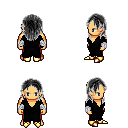
a pixel art fantasy rpg character, male body template, human, tanned skin, gray robe, red pants, gray long hairstyle, white cloth bandages, gold boots, four views (front, back, left, right), 2x2 character sprite sheet, small pixel art, hard edges, no anti-aliasing